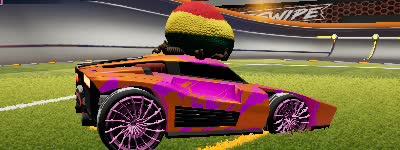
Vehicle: breakout